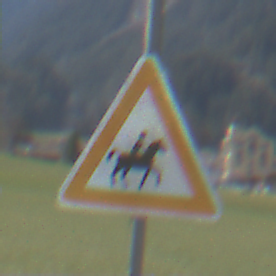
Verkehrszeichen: ReiterLinks
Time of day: MorningAfternoon
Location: Outdoor (Nature)
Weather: PartlyCloudy
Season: NotSpecified
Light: Natural